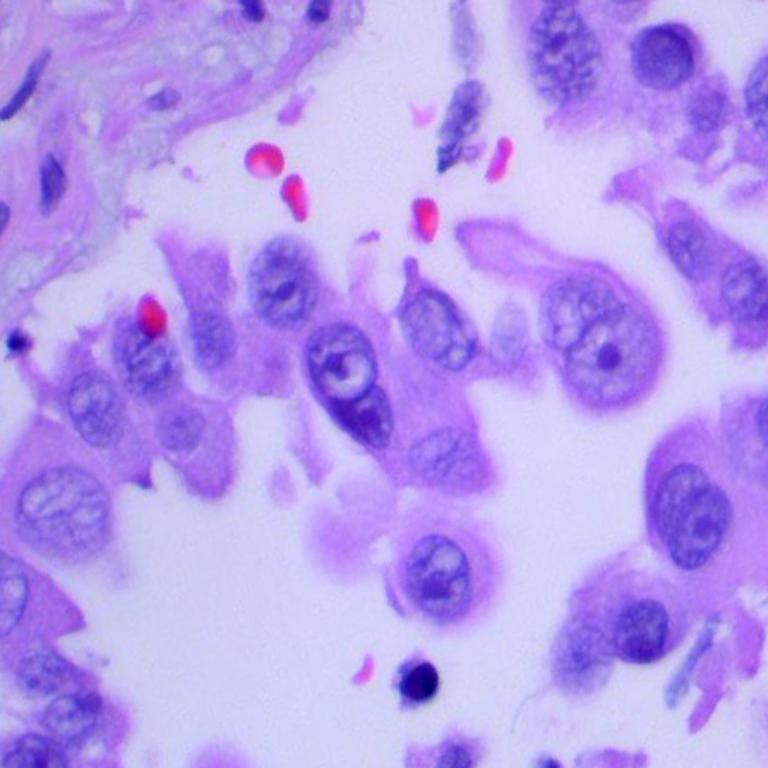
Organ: lung
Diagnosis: adenocarcinomas